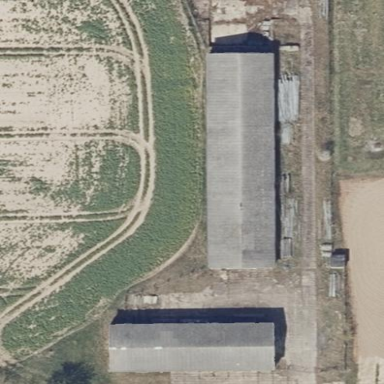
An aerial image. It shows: Farmyard area.